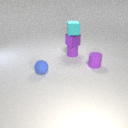
small purple rubber cylinder below small purple metal cube